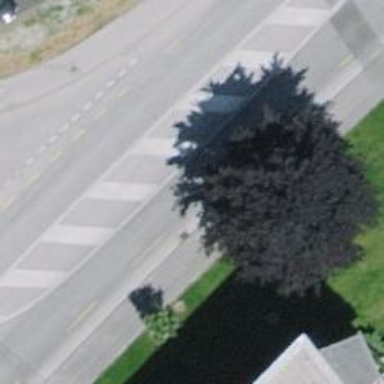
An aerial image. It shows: Tertiary road with asphalt surface. There are sidewalks on both sides and designated cycle lane.